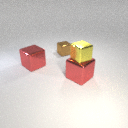
large red metal cube below small yellow metal cube